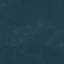
Land use / land cover class: Forest